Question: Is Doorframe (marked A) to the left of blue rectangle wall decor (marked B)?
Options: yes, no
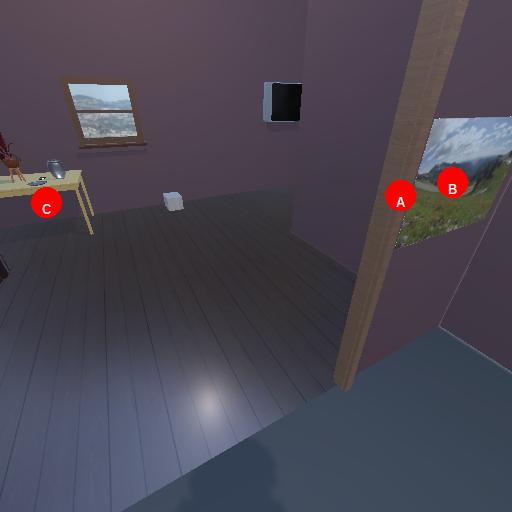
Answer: yes